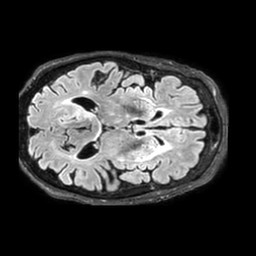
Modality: FLAIR
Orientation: axial
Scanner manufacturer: philips
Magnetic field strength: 3 T
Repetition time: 4.8 s
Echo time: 0.34 s